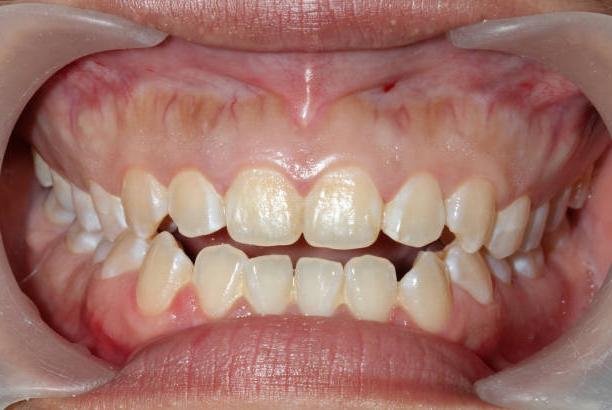
Condition: Gingivitis